Question: I am opening dialog onclick of button,If I have clicked multiple times,then dialog opens twice.I dont want the top most small dialog to appear,I need only dialog which is behind.
Same data is showing in both dialogs.
See image attached
I am using below code
'''
$(document).ready(function () {
$("#policyDialog").html("");
$('#policyDialog').dialog({
autoOpen: false,
});
});
function onViewDetails(policyID) {
var policyID = policyID;
var policydetaildialog = "";
var title = "title";
$(".loading").css({
'display': 'block'
});
$('#policyDialog').dialog({
width: 1000,
autoResize: false,
draggable: false,
hide: null,
modal: true,
height: "auto",
maxHeight: 500,
maxWidth: 1000,
minHeight: 450,
minWidth: 450,
title: title,
close: function (e) {
//e.preventDefault();
}
});
$.ajax({
type: 'POST',
url: "xyz.jsp",
data: {
dataID: policyID
},
success: function (response) {
//$("#policyDialog").html(response);
policydetaildialog = response;
$("#policyDialog").dialog('open');
//$("#policyDialog").html(policydetaildialog);
$("#policyDialog").html(response);
},
dataType: "html",
async: false
});
/* $("#policyDialog").dialog('open');
$("#policyDialog").html(policydetaildialog);
return false; */
//$("#policyDialog");
//$('#viewDetail').prop('disabled', true);
}
'''
I have called this function below
'''
<button type="button" class="btn" id="viewDetail" onclick="onViewDetails('<%=policy.getPolicyId()%>');">View details</button>
'''
Following is is my html
'''
<div id="policyDialog"></div>
'''
---
also check below screenshot:

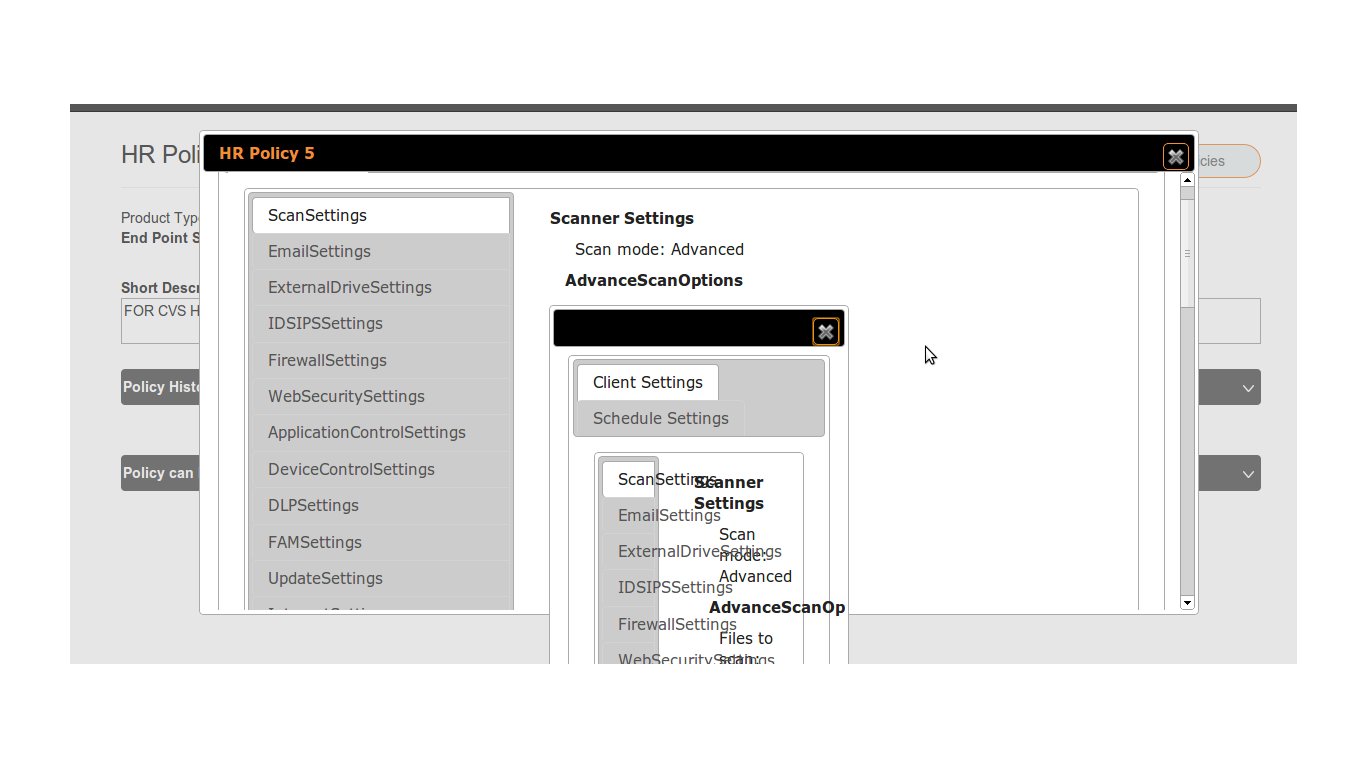
Answer: you do not need to create another dialog every time you click the button.
move your dialog declaration out of the click handler:
'''
var _PolicyDialog;
$(document).ready(function () {
$("#policyDialog").html("");
_PolicyDialog=$('#policyDialog').dialog({
autoOpen: false,
width: 1000,
autoResize: false,
draggable: false,
hide: null,
modal: true,
height: "auto",
maxHeight: 500,
maxWidth: 1000,
minHeight: 450,
minWidth: 450,
title: title,
close: function (e) {
//e.preventDefault();
}
});
});
'''
and in your ajax function, open dialog like this:
'''
_PolicyDialog.dialog("open");
'''
Have a look at this <URL>